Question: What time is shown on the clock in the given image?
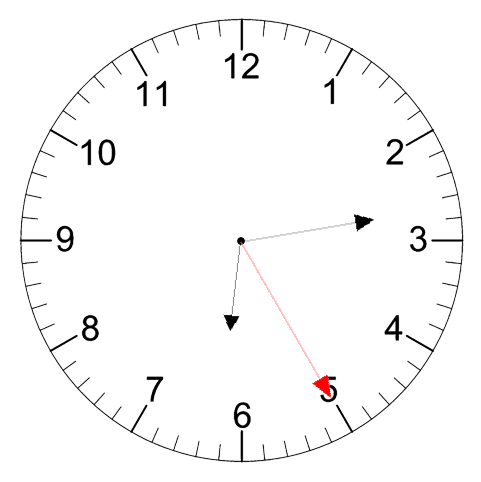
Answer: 06:13:25